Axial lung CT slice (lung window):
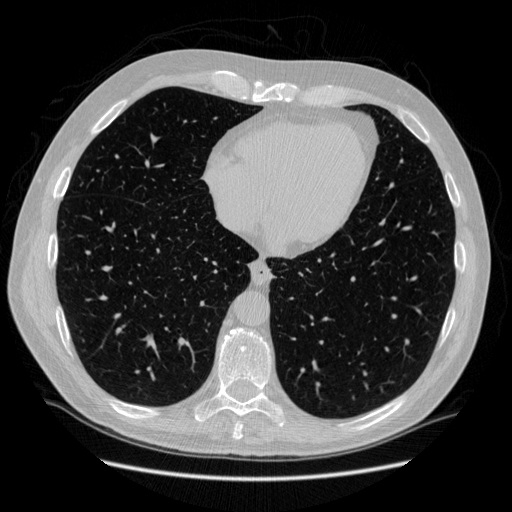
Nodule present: no